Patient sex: M
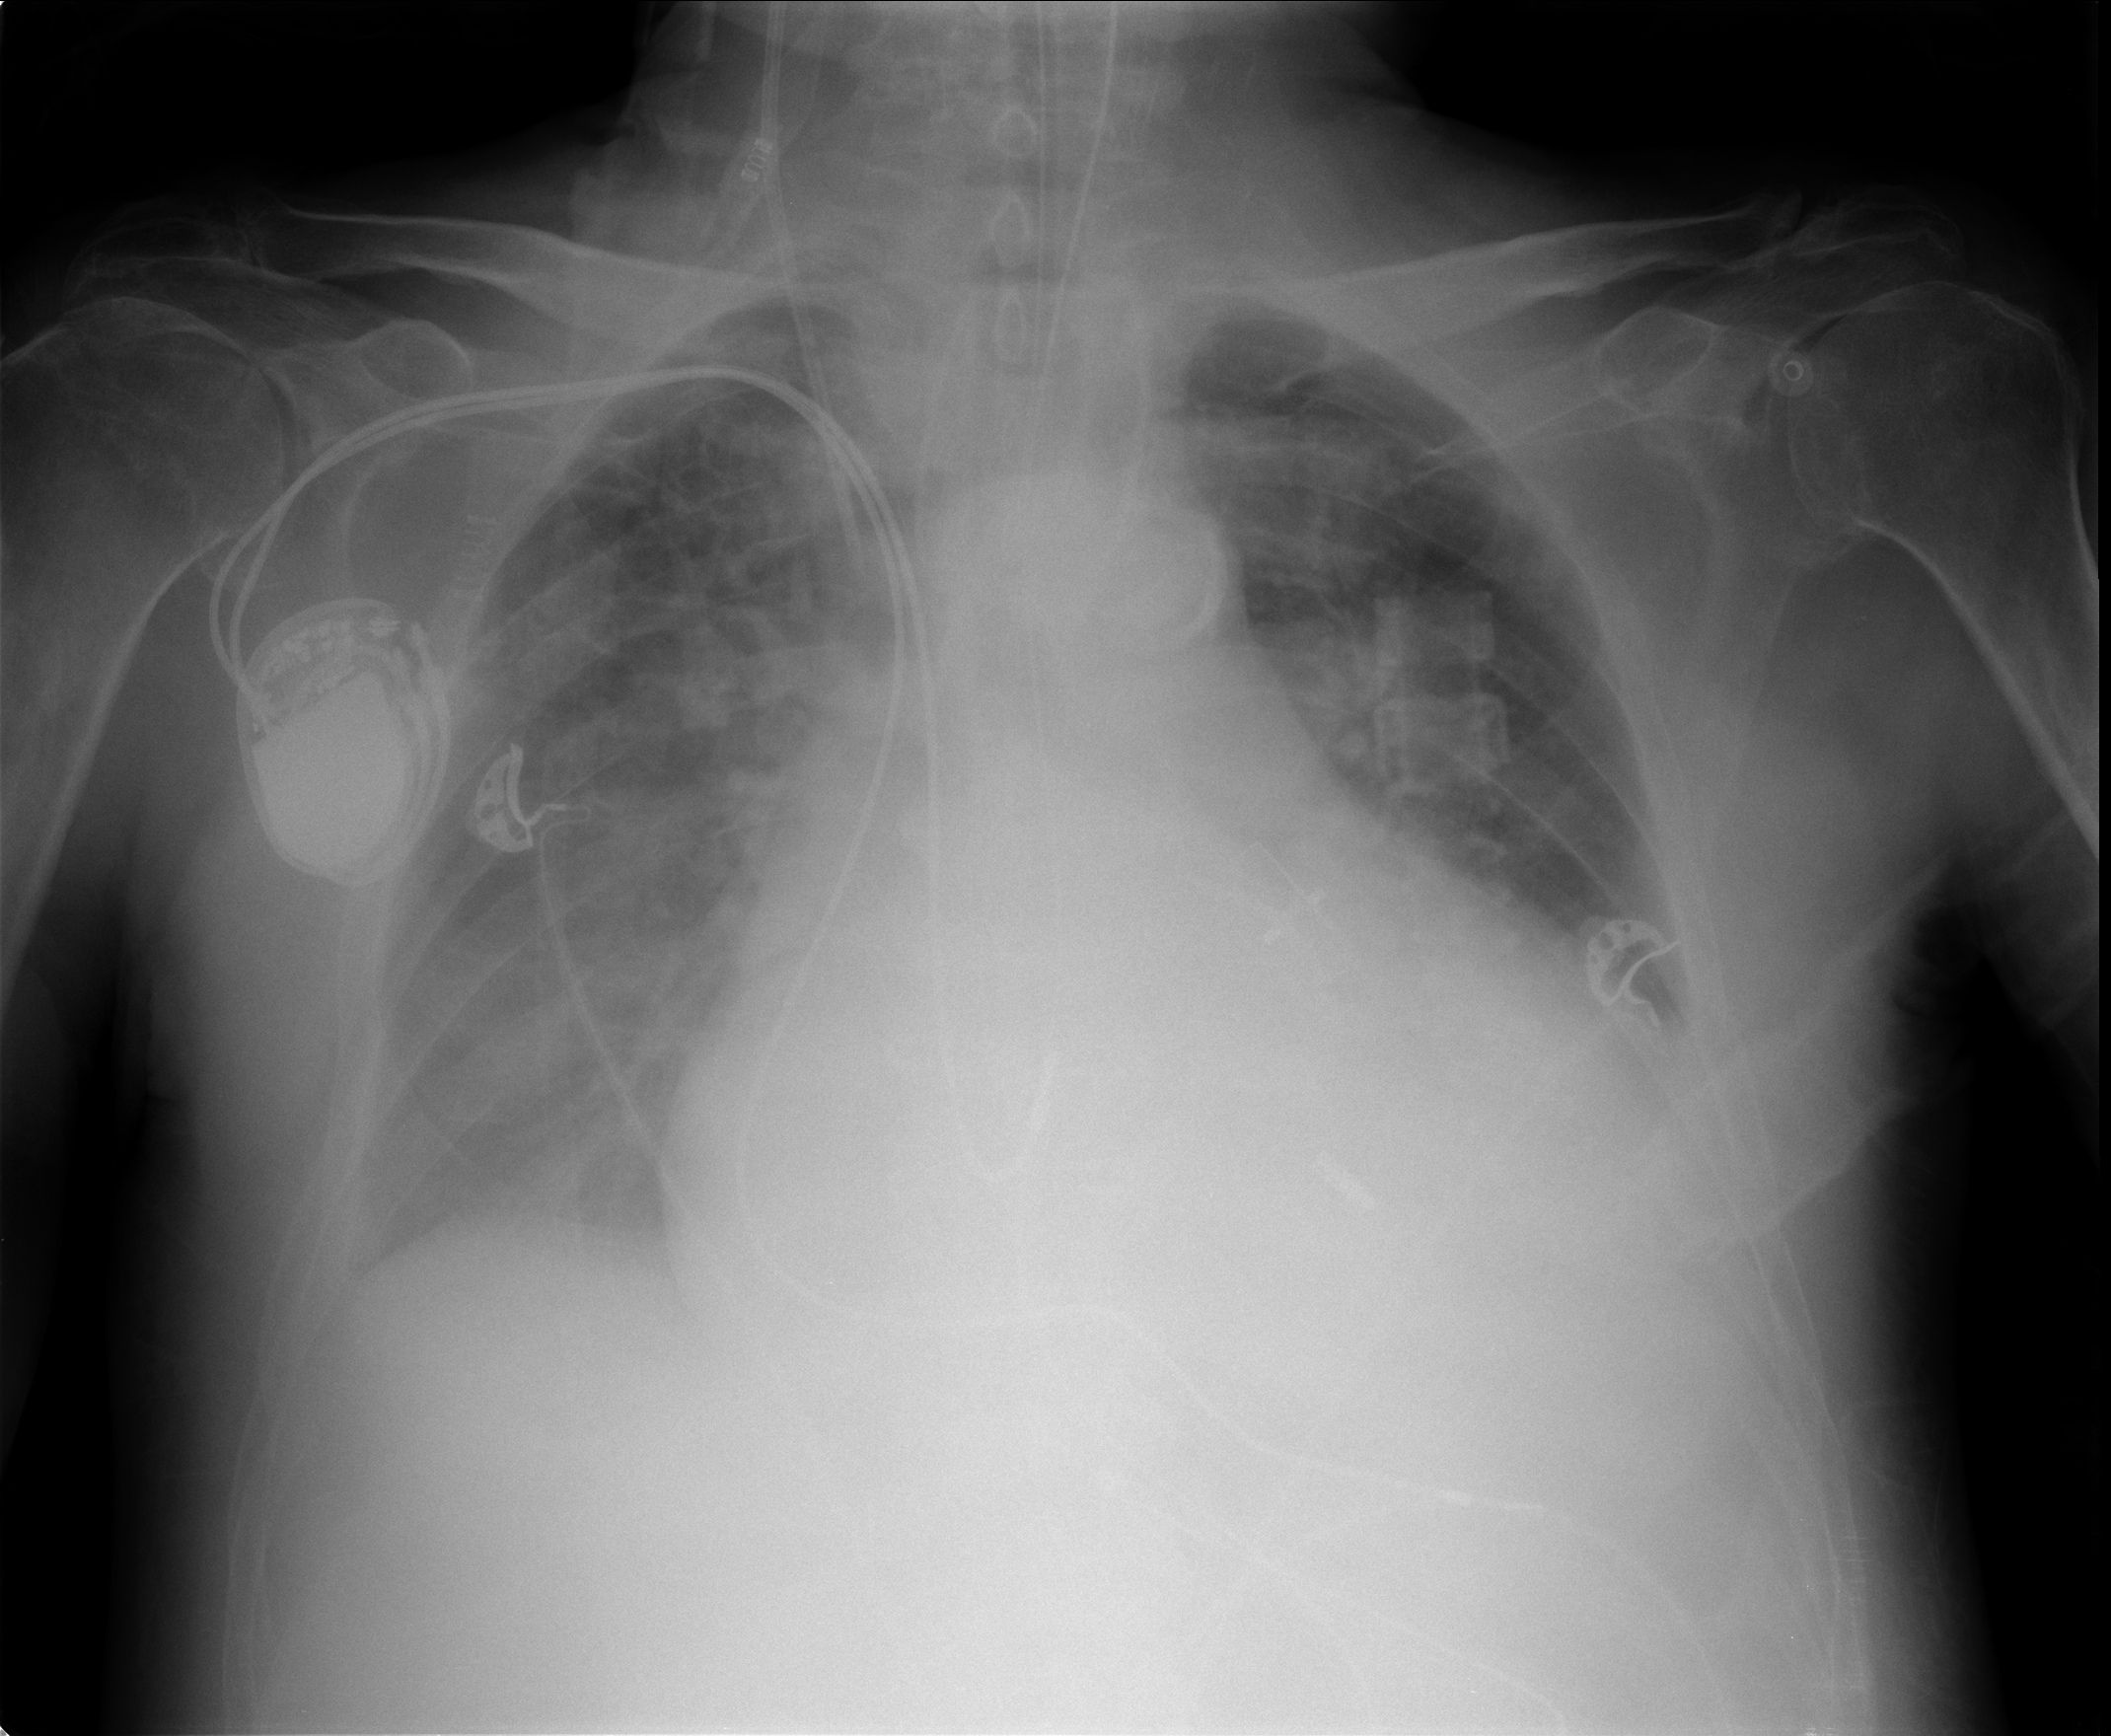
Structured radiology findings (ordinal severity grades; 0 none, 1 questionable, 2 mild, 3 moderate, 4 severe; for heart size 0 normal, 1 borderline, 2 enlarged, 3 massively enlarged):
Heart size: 3
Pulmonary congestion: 3
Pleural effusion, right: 2
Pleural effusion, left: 2
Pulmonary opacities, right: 2
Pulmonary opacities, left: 2
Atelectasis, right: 2
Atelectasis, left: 3